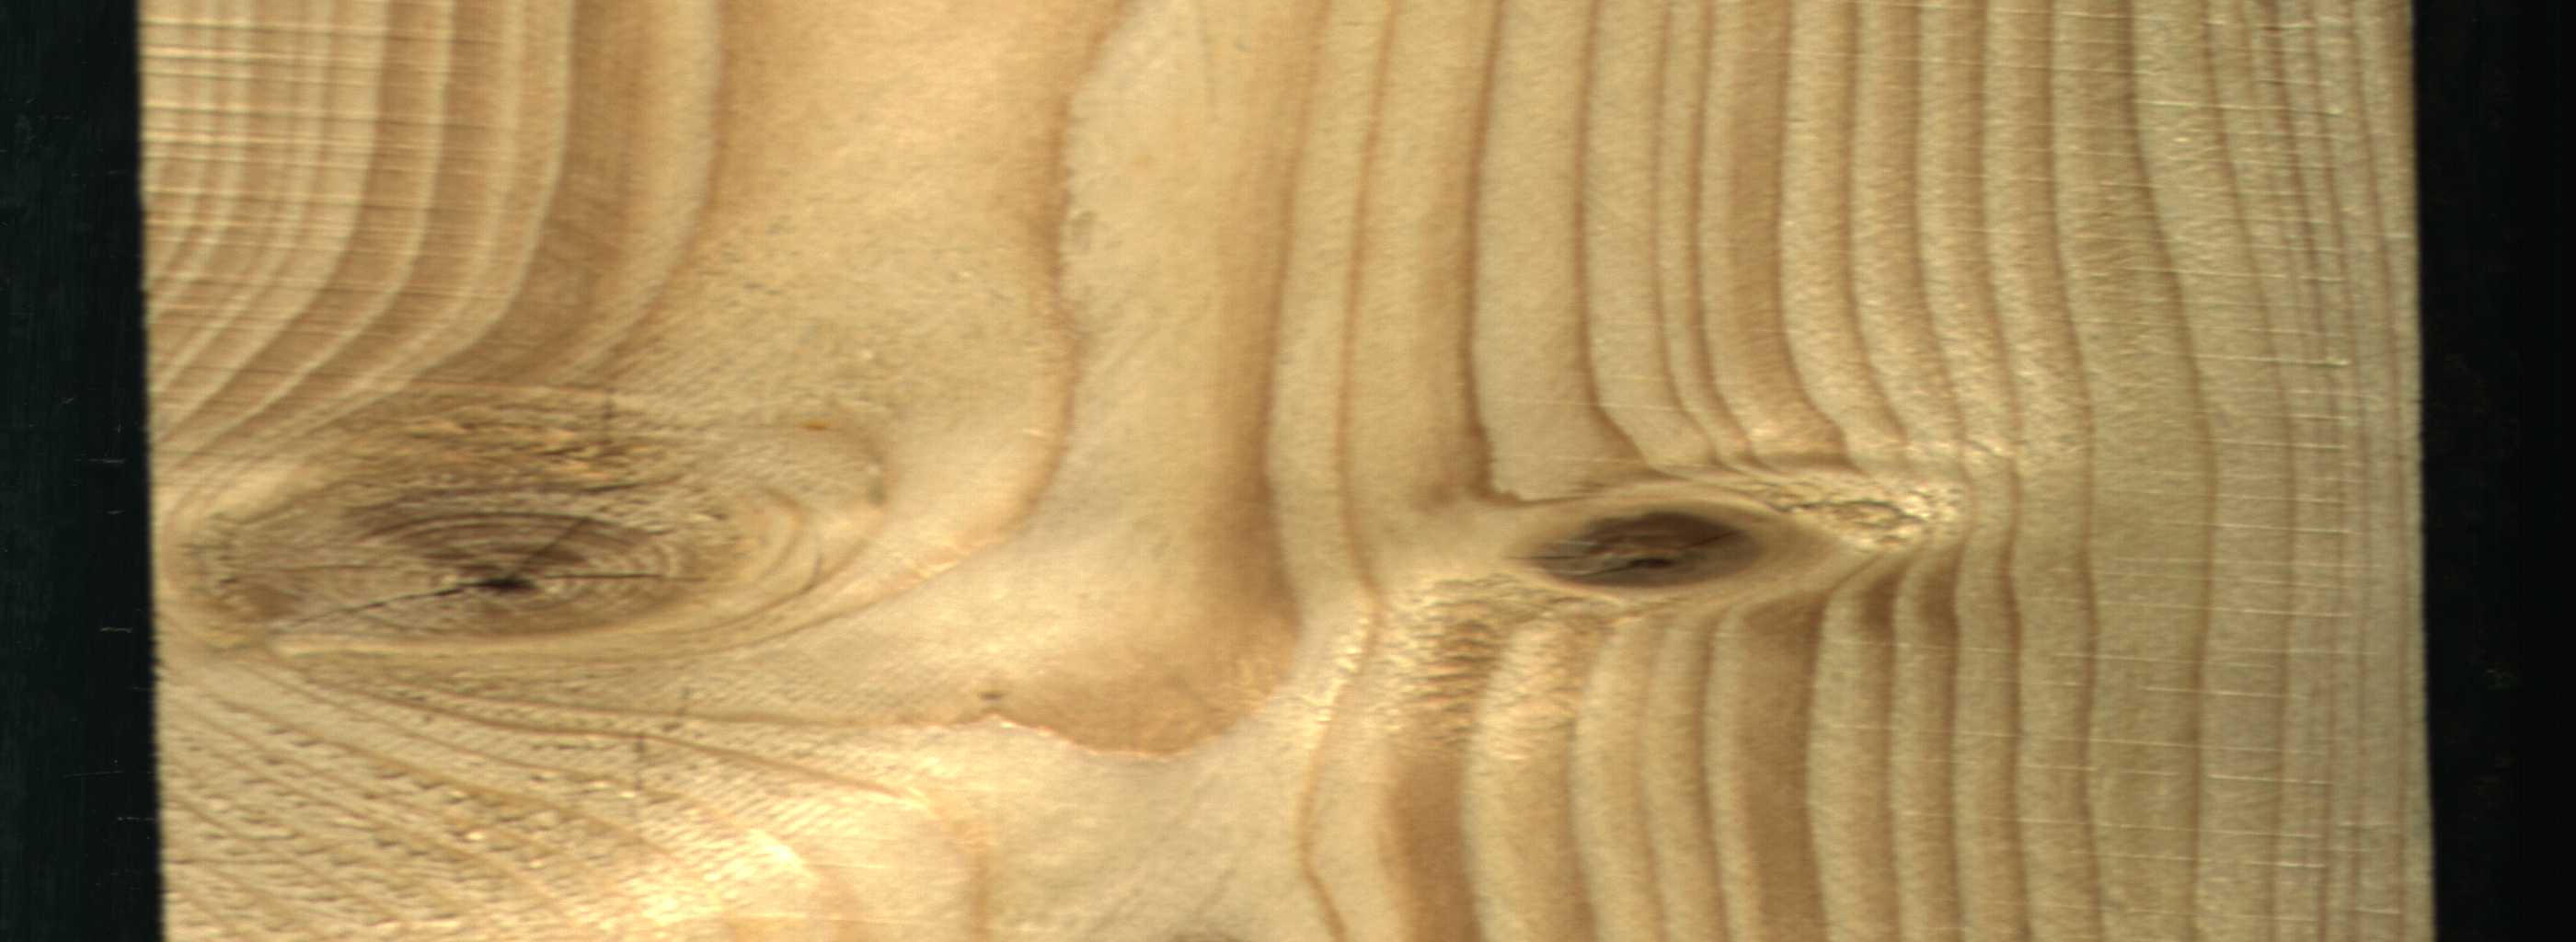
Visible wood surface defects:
knot_with_crack
Dead_Knot